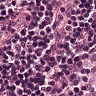
Metastatic tissue present: no